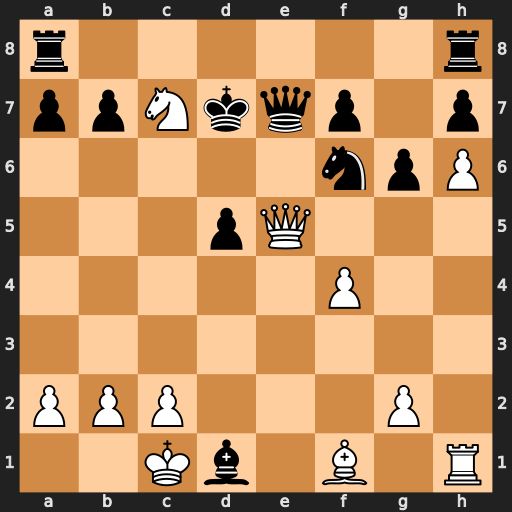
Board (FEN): r6r/ppNkqp1p/5npP/3pQ3/5P2/8/PPP3P1/2Kb1B1R
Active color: w
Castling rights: -
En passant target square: -
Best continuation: Bb5+ Kd8 Nxa8 Qxe5 fxe5